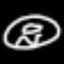
Label: donut